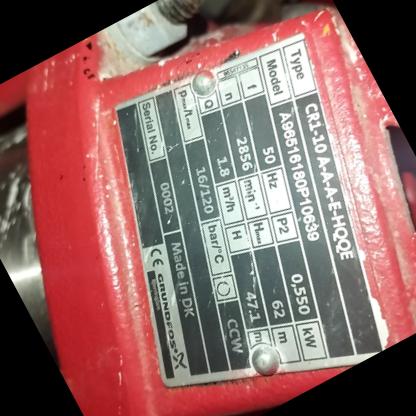
Klasa: tabliczka-znamionowa